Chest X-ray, AP view. Patient: 35 years old, sex M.
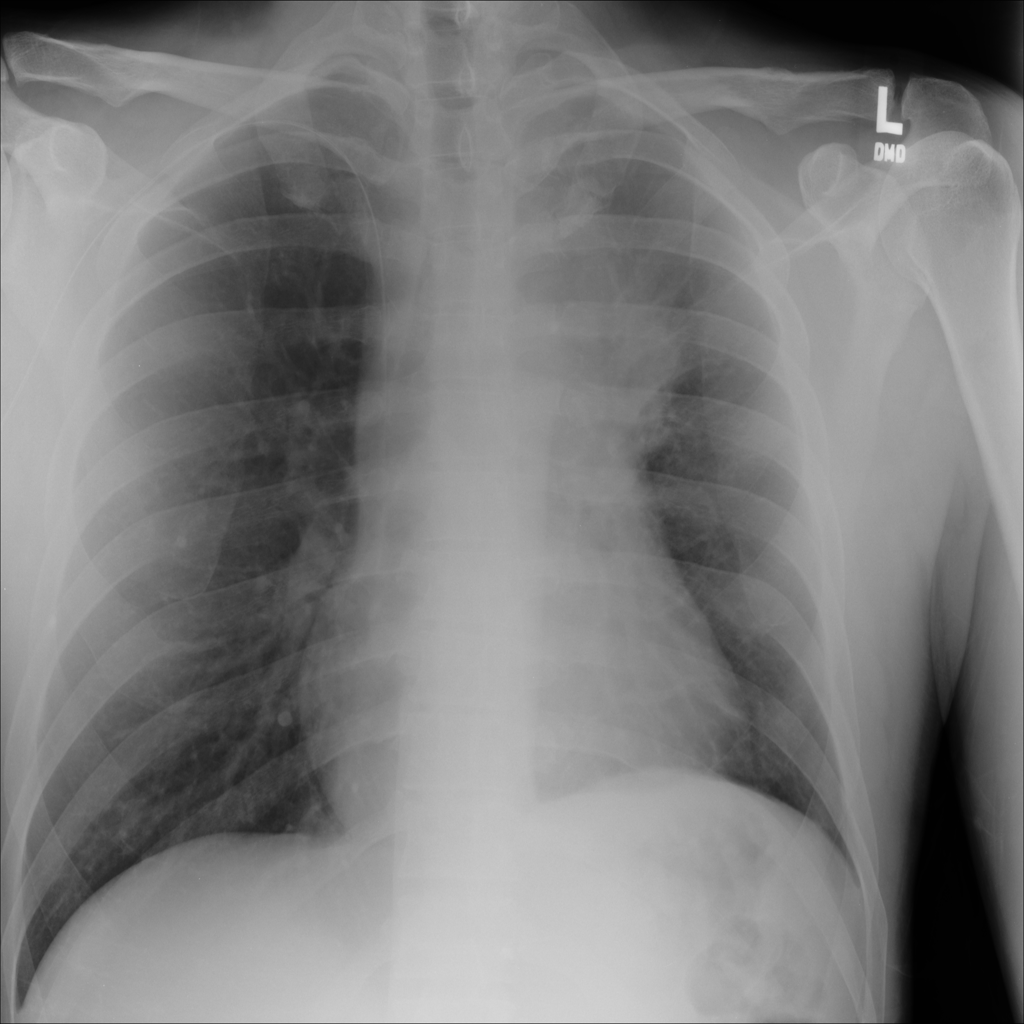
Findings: No Finding